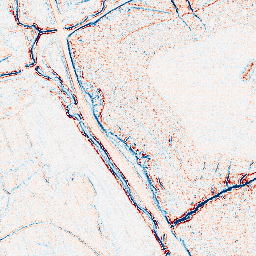
Category: edge_preserving
Decomposition family: bilateral
Decomposition parameters: d: 5
sigma_color: 50
sigma_space: 100
Upsampling method: sinc_hamming
Upsampling parameters: scale: 8
kernel_size: 16
Upsampling scale: 8